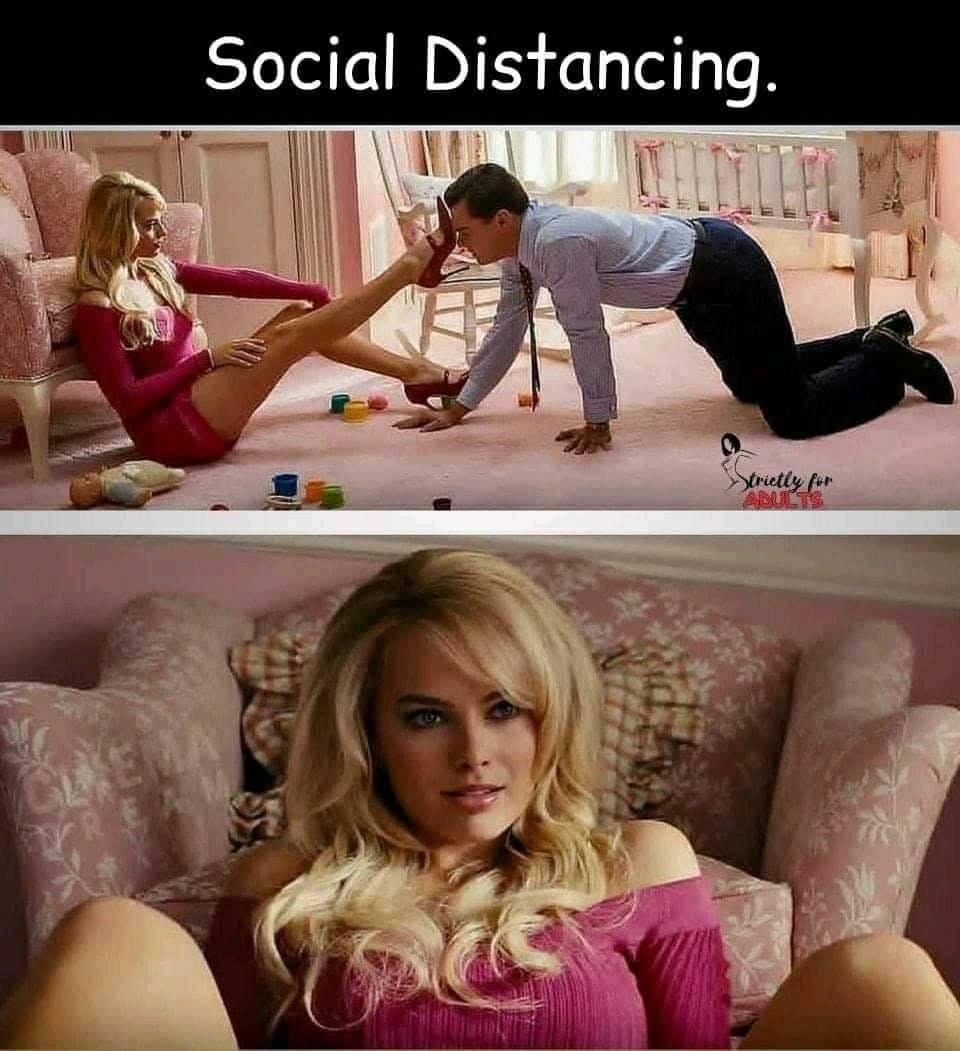
Caption: Social Distancing
Label: non-hate